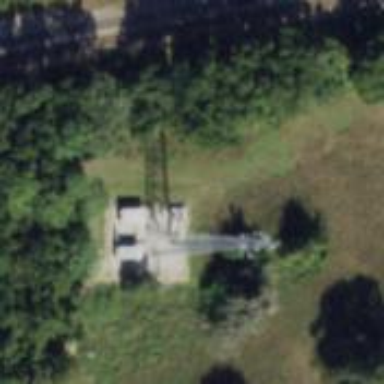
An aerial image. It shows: Communication mast tower.